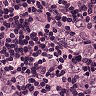
Metastatic tissue present: yes